Question: What is the color of the ball at (2, 4, 3)? The answer is the name of the color, with the first letter capitalized. You can choose an answer from Red, Green, Orange, Cyan, Purple, Blue and Yellow.
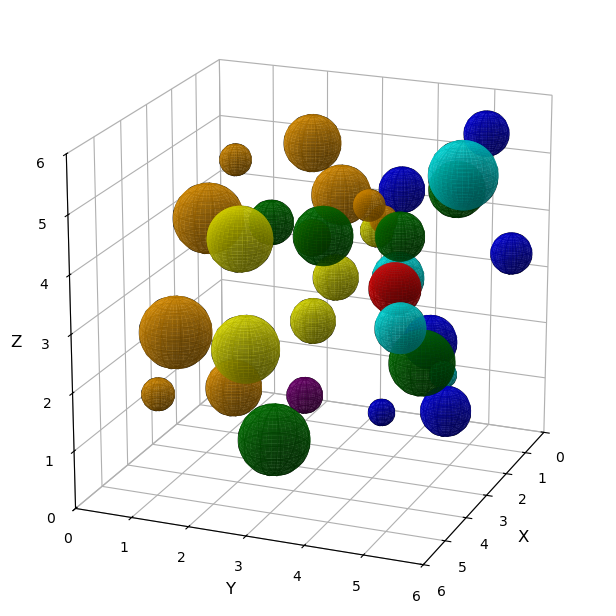
Answer: Red